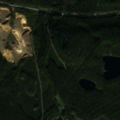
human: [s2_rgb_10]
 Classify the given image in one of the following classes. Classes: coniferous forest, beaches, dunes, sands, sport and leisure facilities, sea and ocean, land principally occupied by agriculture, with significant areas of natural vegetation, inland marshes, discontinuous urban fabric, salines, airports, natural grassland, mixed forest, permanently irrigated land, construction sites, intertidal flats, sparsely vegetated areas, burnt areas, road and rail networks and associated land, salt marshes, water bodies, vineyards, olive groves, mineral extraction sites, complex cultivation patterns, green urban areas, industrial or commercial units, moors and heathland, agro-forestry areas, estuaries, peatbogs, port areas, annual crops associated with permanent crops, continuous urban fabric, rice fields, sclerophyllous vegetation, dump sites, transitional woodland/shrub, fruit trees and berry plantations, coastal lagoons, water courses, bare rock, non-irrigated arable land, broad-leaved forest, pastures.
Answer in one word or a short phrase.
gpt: coniferous forest, water bodies